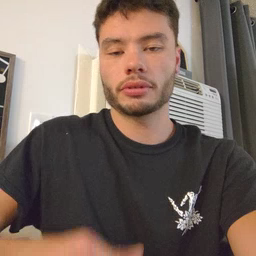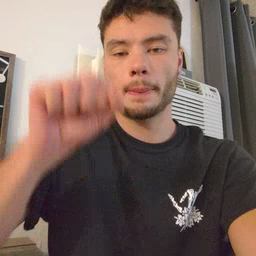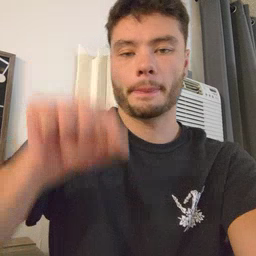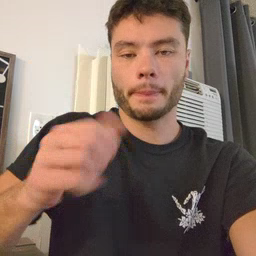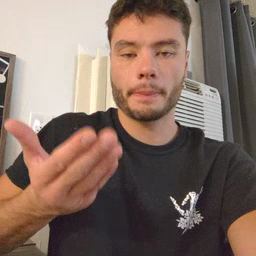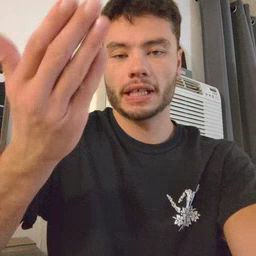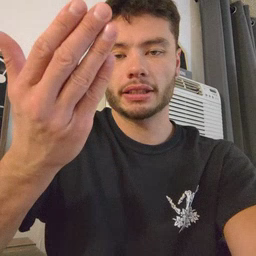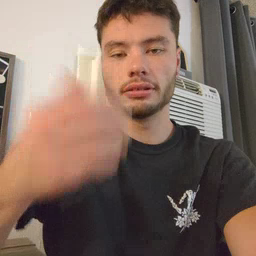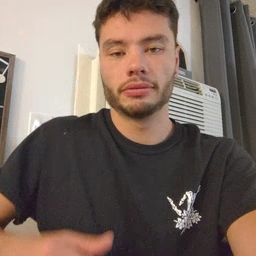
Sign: mitten